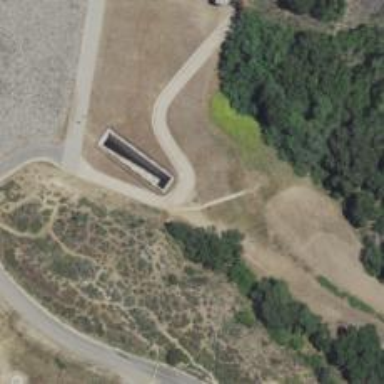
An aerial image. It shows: Disc golf tee area.